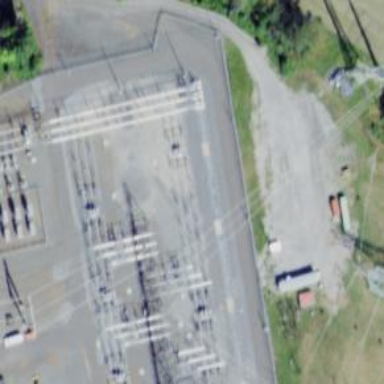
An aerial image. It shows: Switch for power supply.